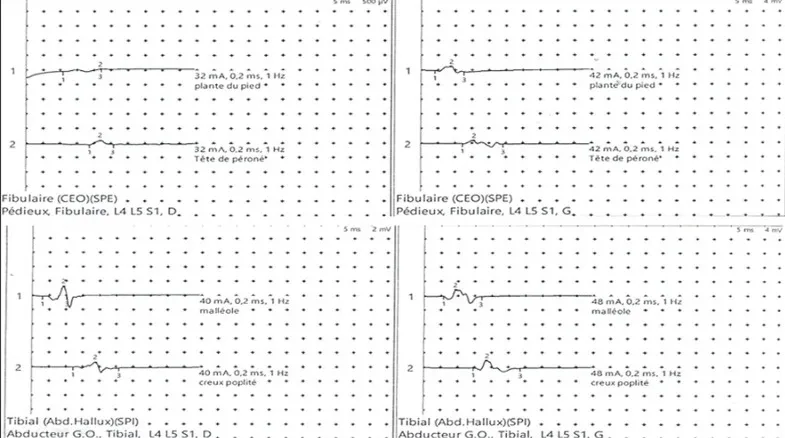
collapse of motor action potential in the lower limbs.
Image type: electrography (ekg)